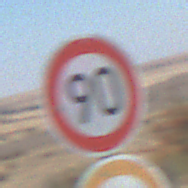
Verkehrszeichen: Geschwindigkeit90
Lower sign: UeberholverbotKraftfahrzeuge
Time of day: Midday
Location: Outdoor (Nature)
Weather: Clear
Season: NotSpecified
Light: Natural